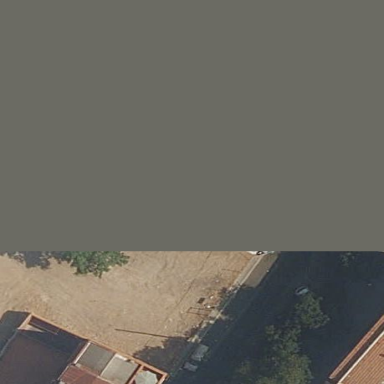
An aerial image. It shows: Building.